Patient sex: M
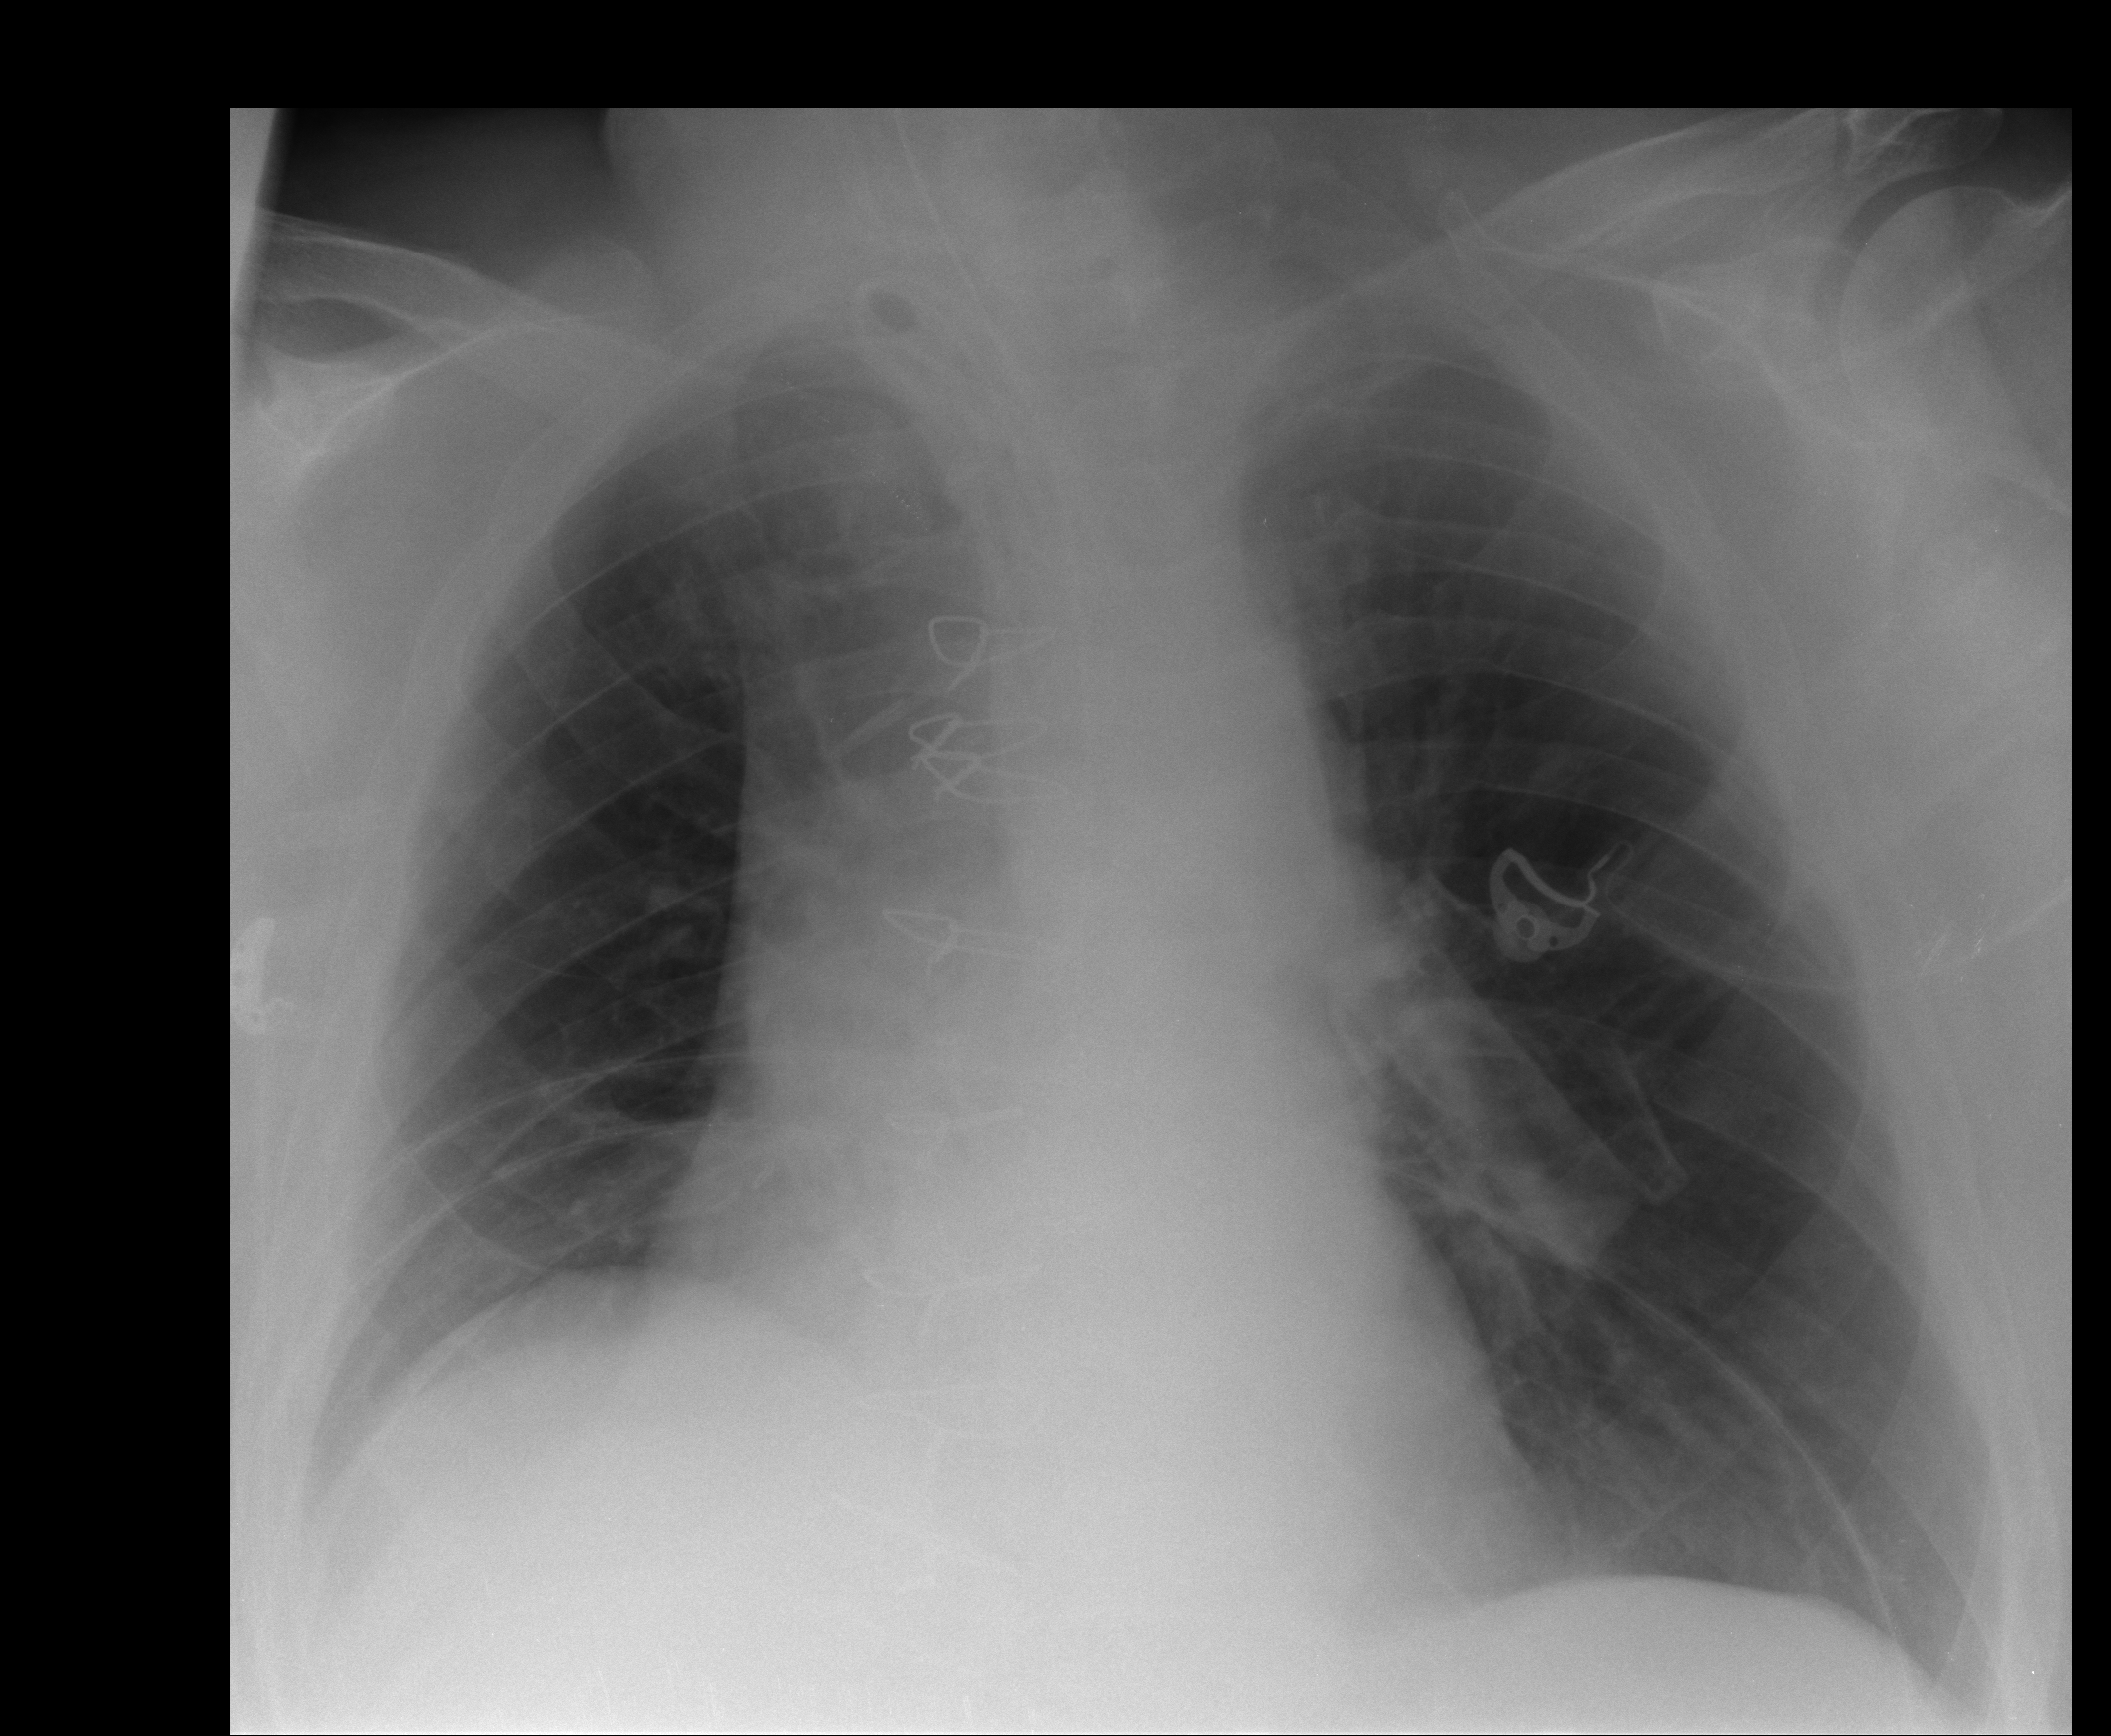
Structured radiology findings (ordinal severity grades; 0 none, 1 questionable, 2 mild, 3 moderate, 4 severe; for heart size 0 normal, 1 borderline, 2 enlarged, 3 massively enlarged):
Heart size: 2
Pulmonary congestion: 0
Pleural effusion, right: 0
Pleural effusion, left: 0
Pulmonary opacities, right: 0
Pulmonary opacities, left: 0
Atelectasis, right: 1
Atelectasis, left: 1